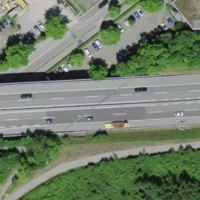
EUNIS habitat code: 57
Species observed at this site:
Milvus milvus